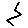
Label: zigzag